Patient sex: M
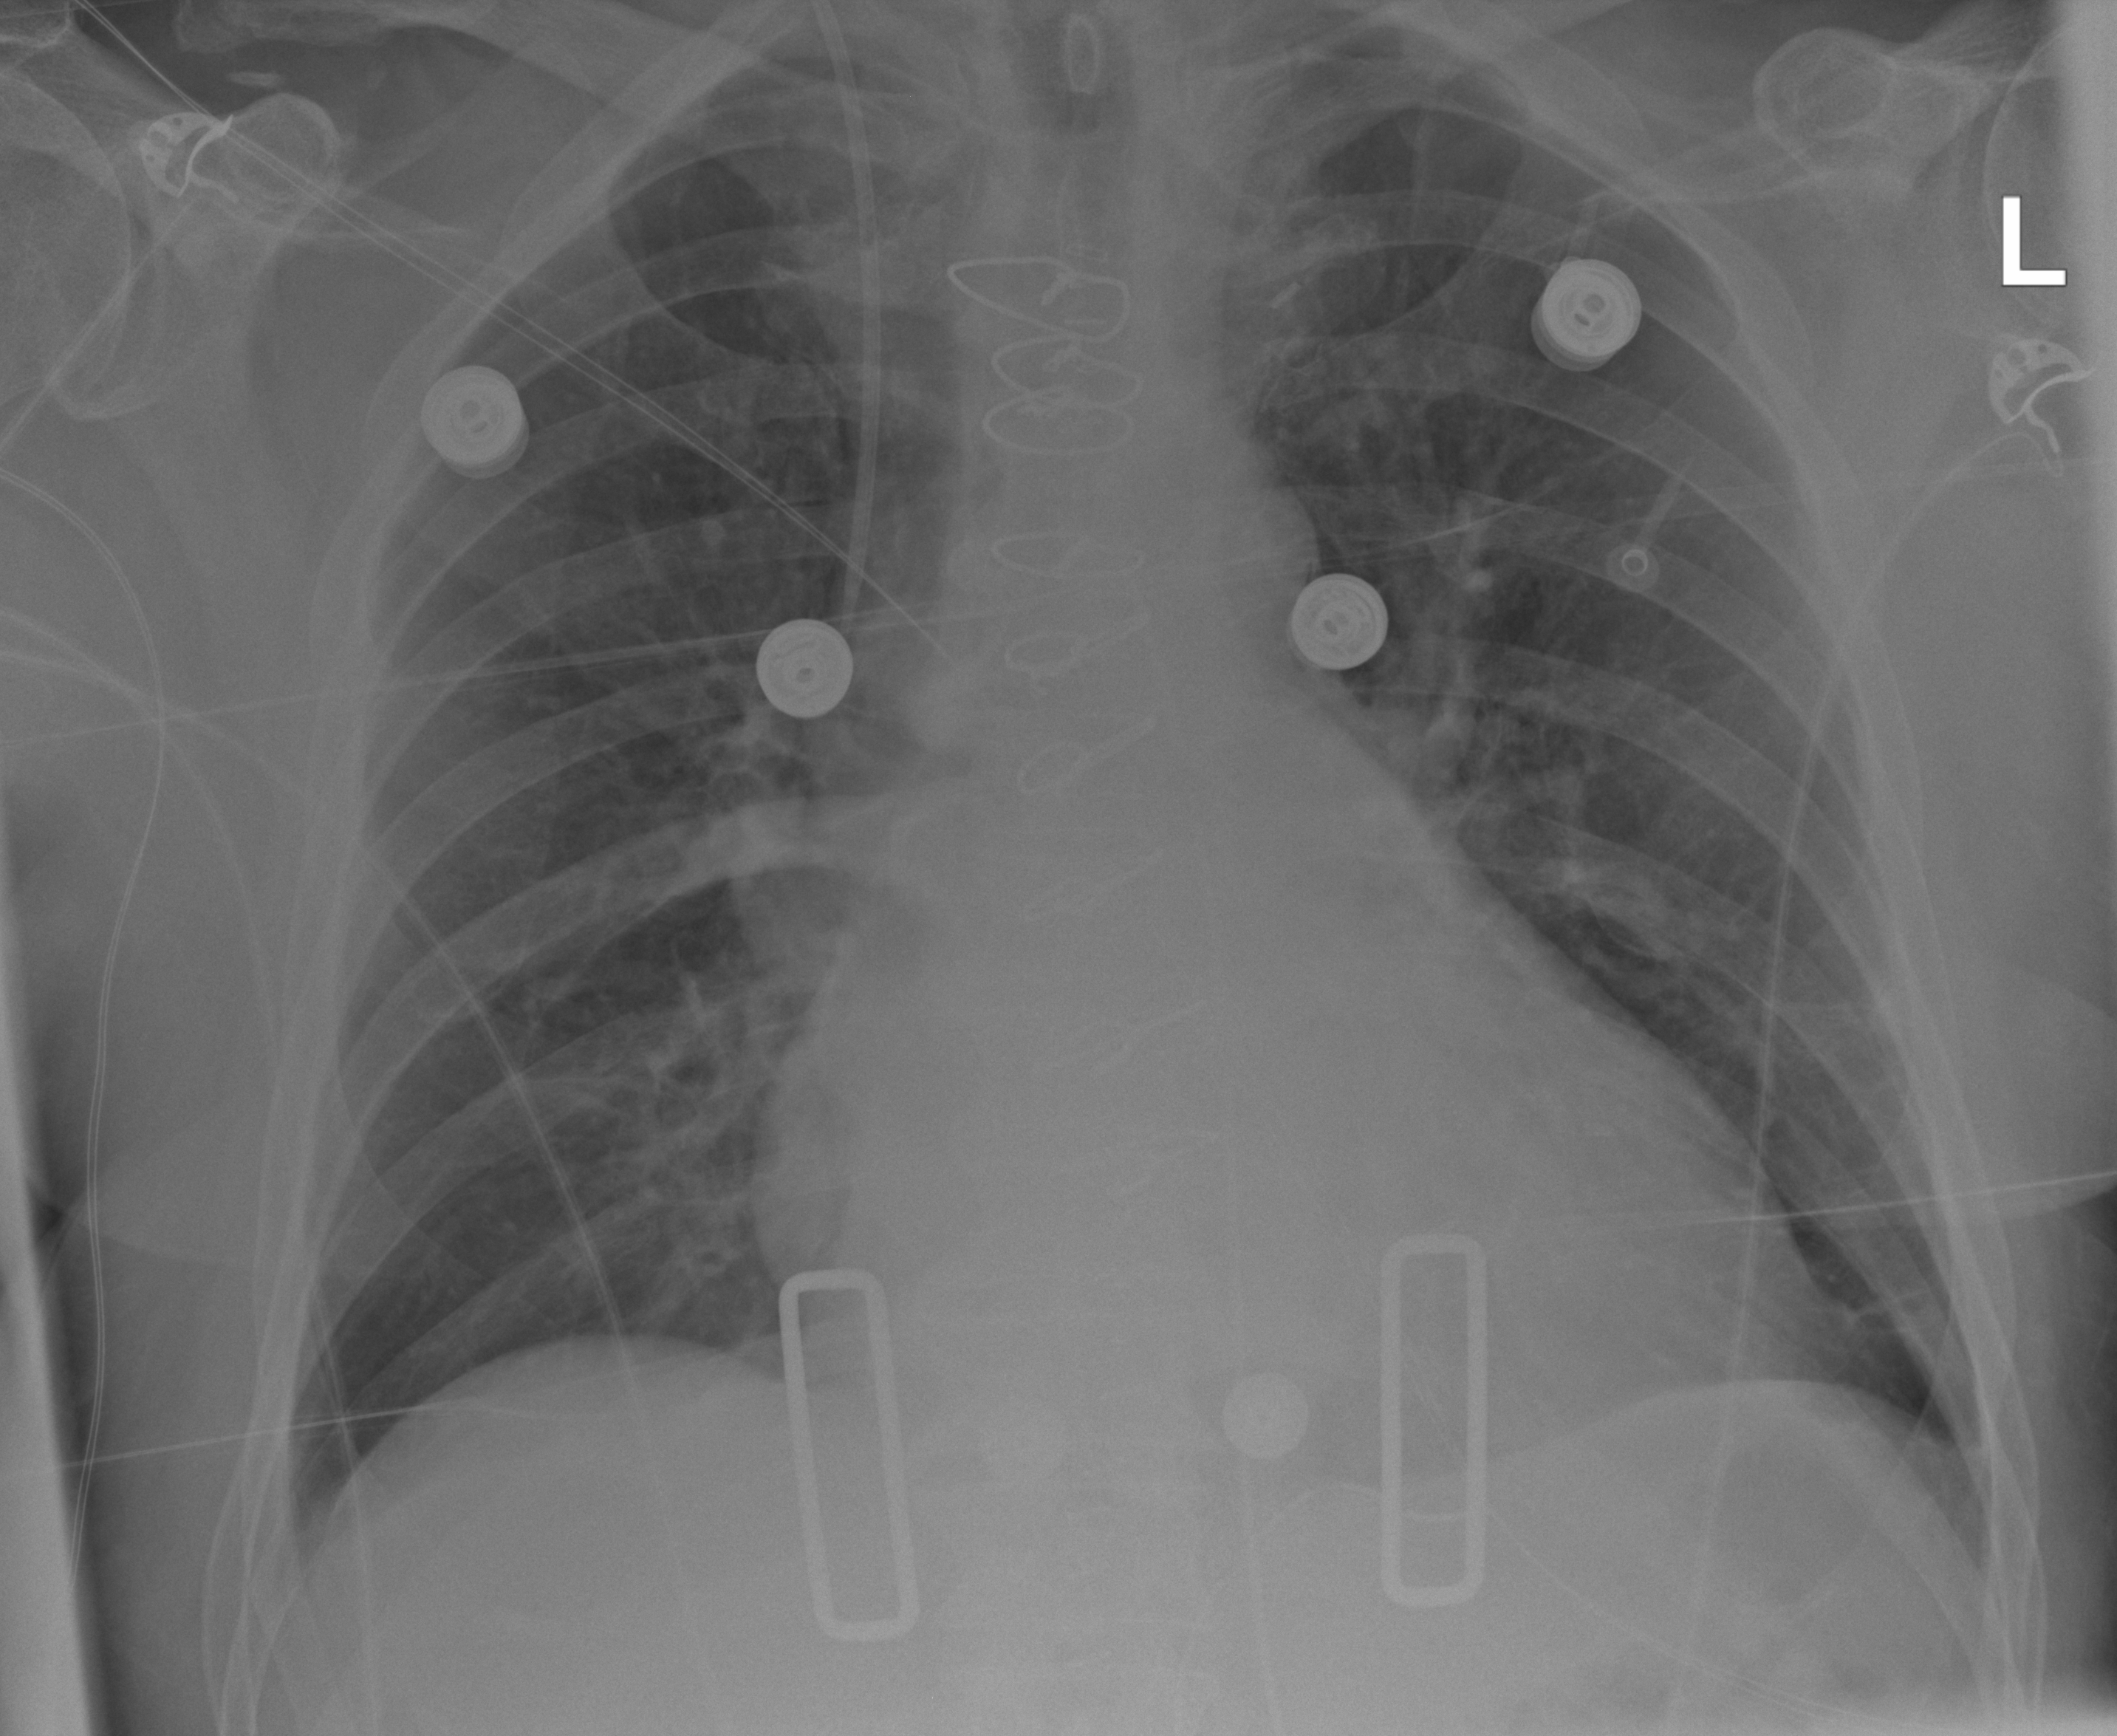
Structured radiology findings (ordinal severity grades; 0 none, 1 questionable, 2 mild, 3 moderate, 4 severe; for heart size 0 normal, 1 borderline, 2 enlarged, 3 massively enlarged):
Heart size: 1
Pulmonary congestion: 2
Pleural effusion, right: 0
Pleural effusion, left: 0
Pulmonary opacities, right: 2
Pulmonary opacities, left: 1
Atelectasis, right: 0
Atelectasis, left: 0